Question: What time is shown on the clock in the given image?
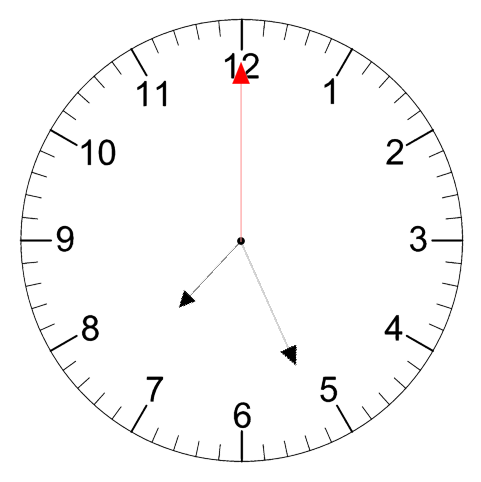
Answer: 07:26:00